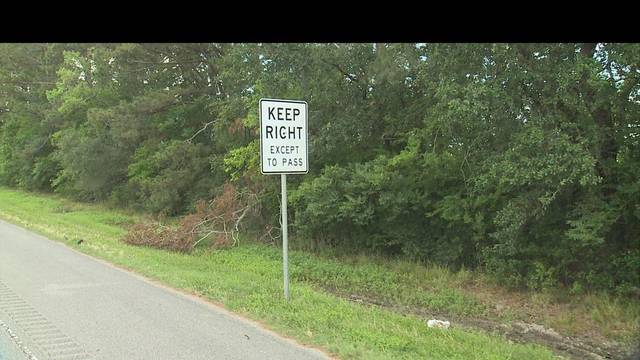
Region: United States
Coordinates: 30.248, -92.18